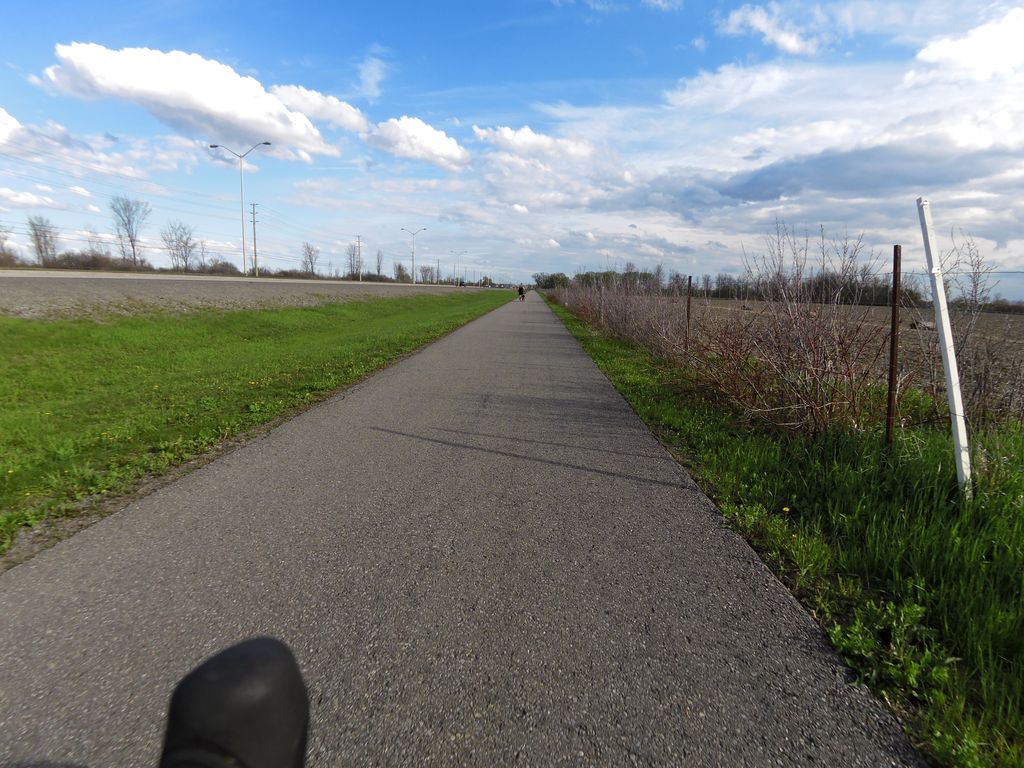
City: ottawa-gatineau